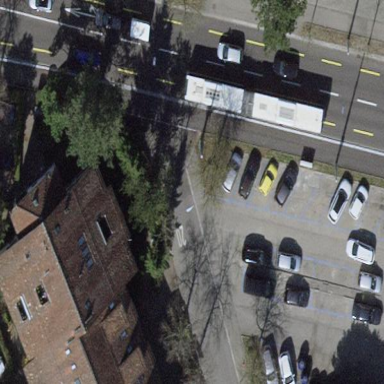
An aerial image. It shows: Normal parking space available at the amenity.